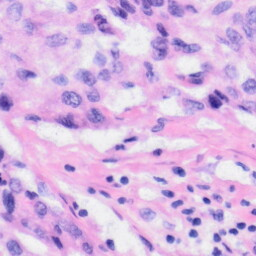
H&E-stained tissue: Liver